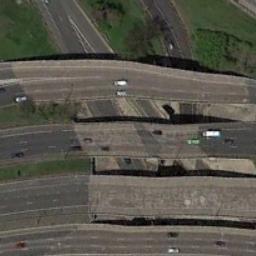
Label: overpass